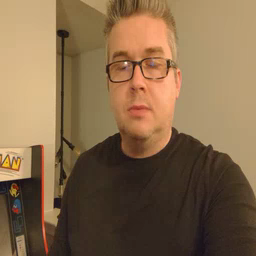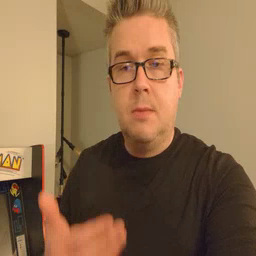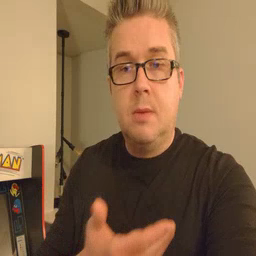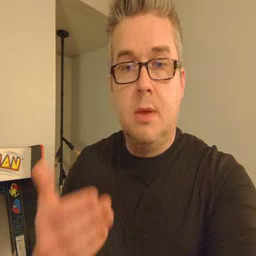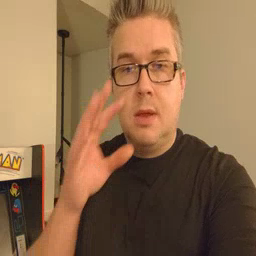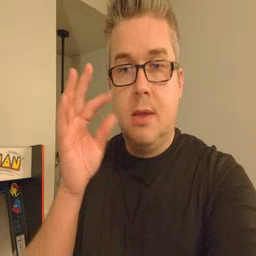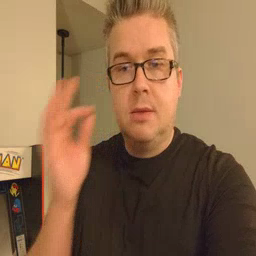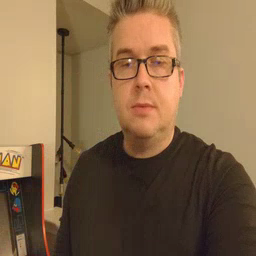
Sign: kitty